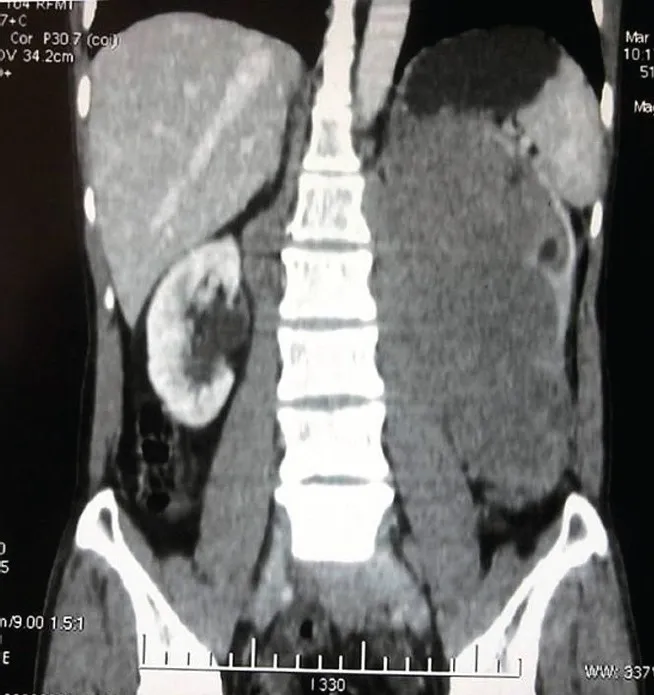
A coronal view showing the mass encasing the left ureter, left renal artery, and vein. The right kidney appears normal.
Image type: radiology (ct)